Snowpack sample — Loveland Pass, Silver Plume, Colorado, USA (12/14/25, 10:50 AM MST)
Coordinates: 39.664, -105.882
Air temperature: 36 °F
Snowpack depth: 67 cm
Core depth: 20 cm
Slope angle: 6°, slope face: 326°
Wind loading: low
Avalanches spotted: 0
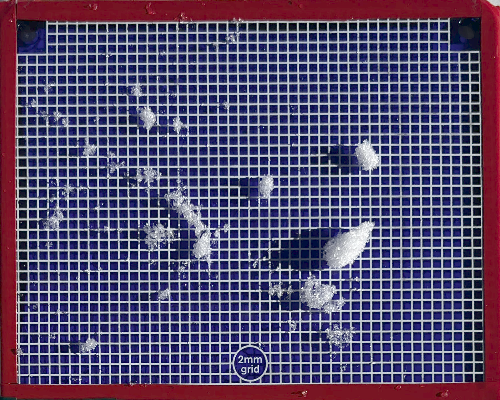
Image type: profile
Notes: No avalanches spotted, very late start to the season with minimal snowpack